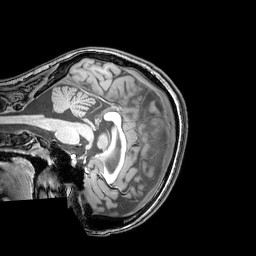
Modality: T1w
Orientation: sagittal
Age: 24
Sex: female
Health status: healthy
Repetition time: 0.081 s
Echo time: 0.037 s